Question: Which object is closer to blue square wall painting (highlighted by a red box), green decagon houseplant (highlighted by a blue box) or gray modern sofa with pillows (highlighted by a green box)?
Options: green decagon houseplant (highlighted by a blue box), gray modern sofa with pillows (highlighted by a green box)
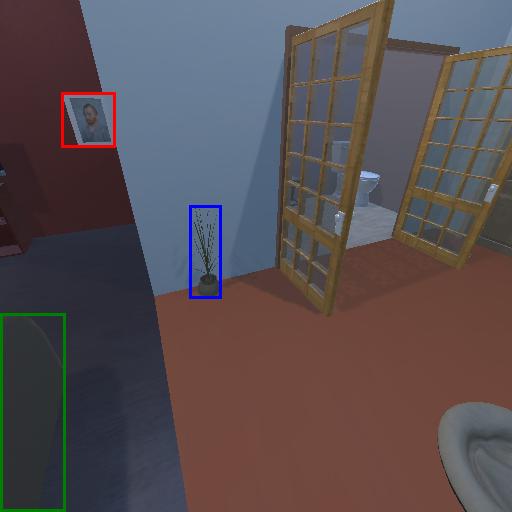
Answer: green decagon houseplant (highlighted by a blue box)